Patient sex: M
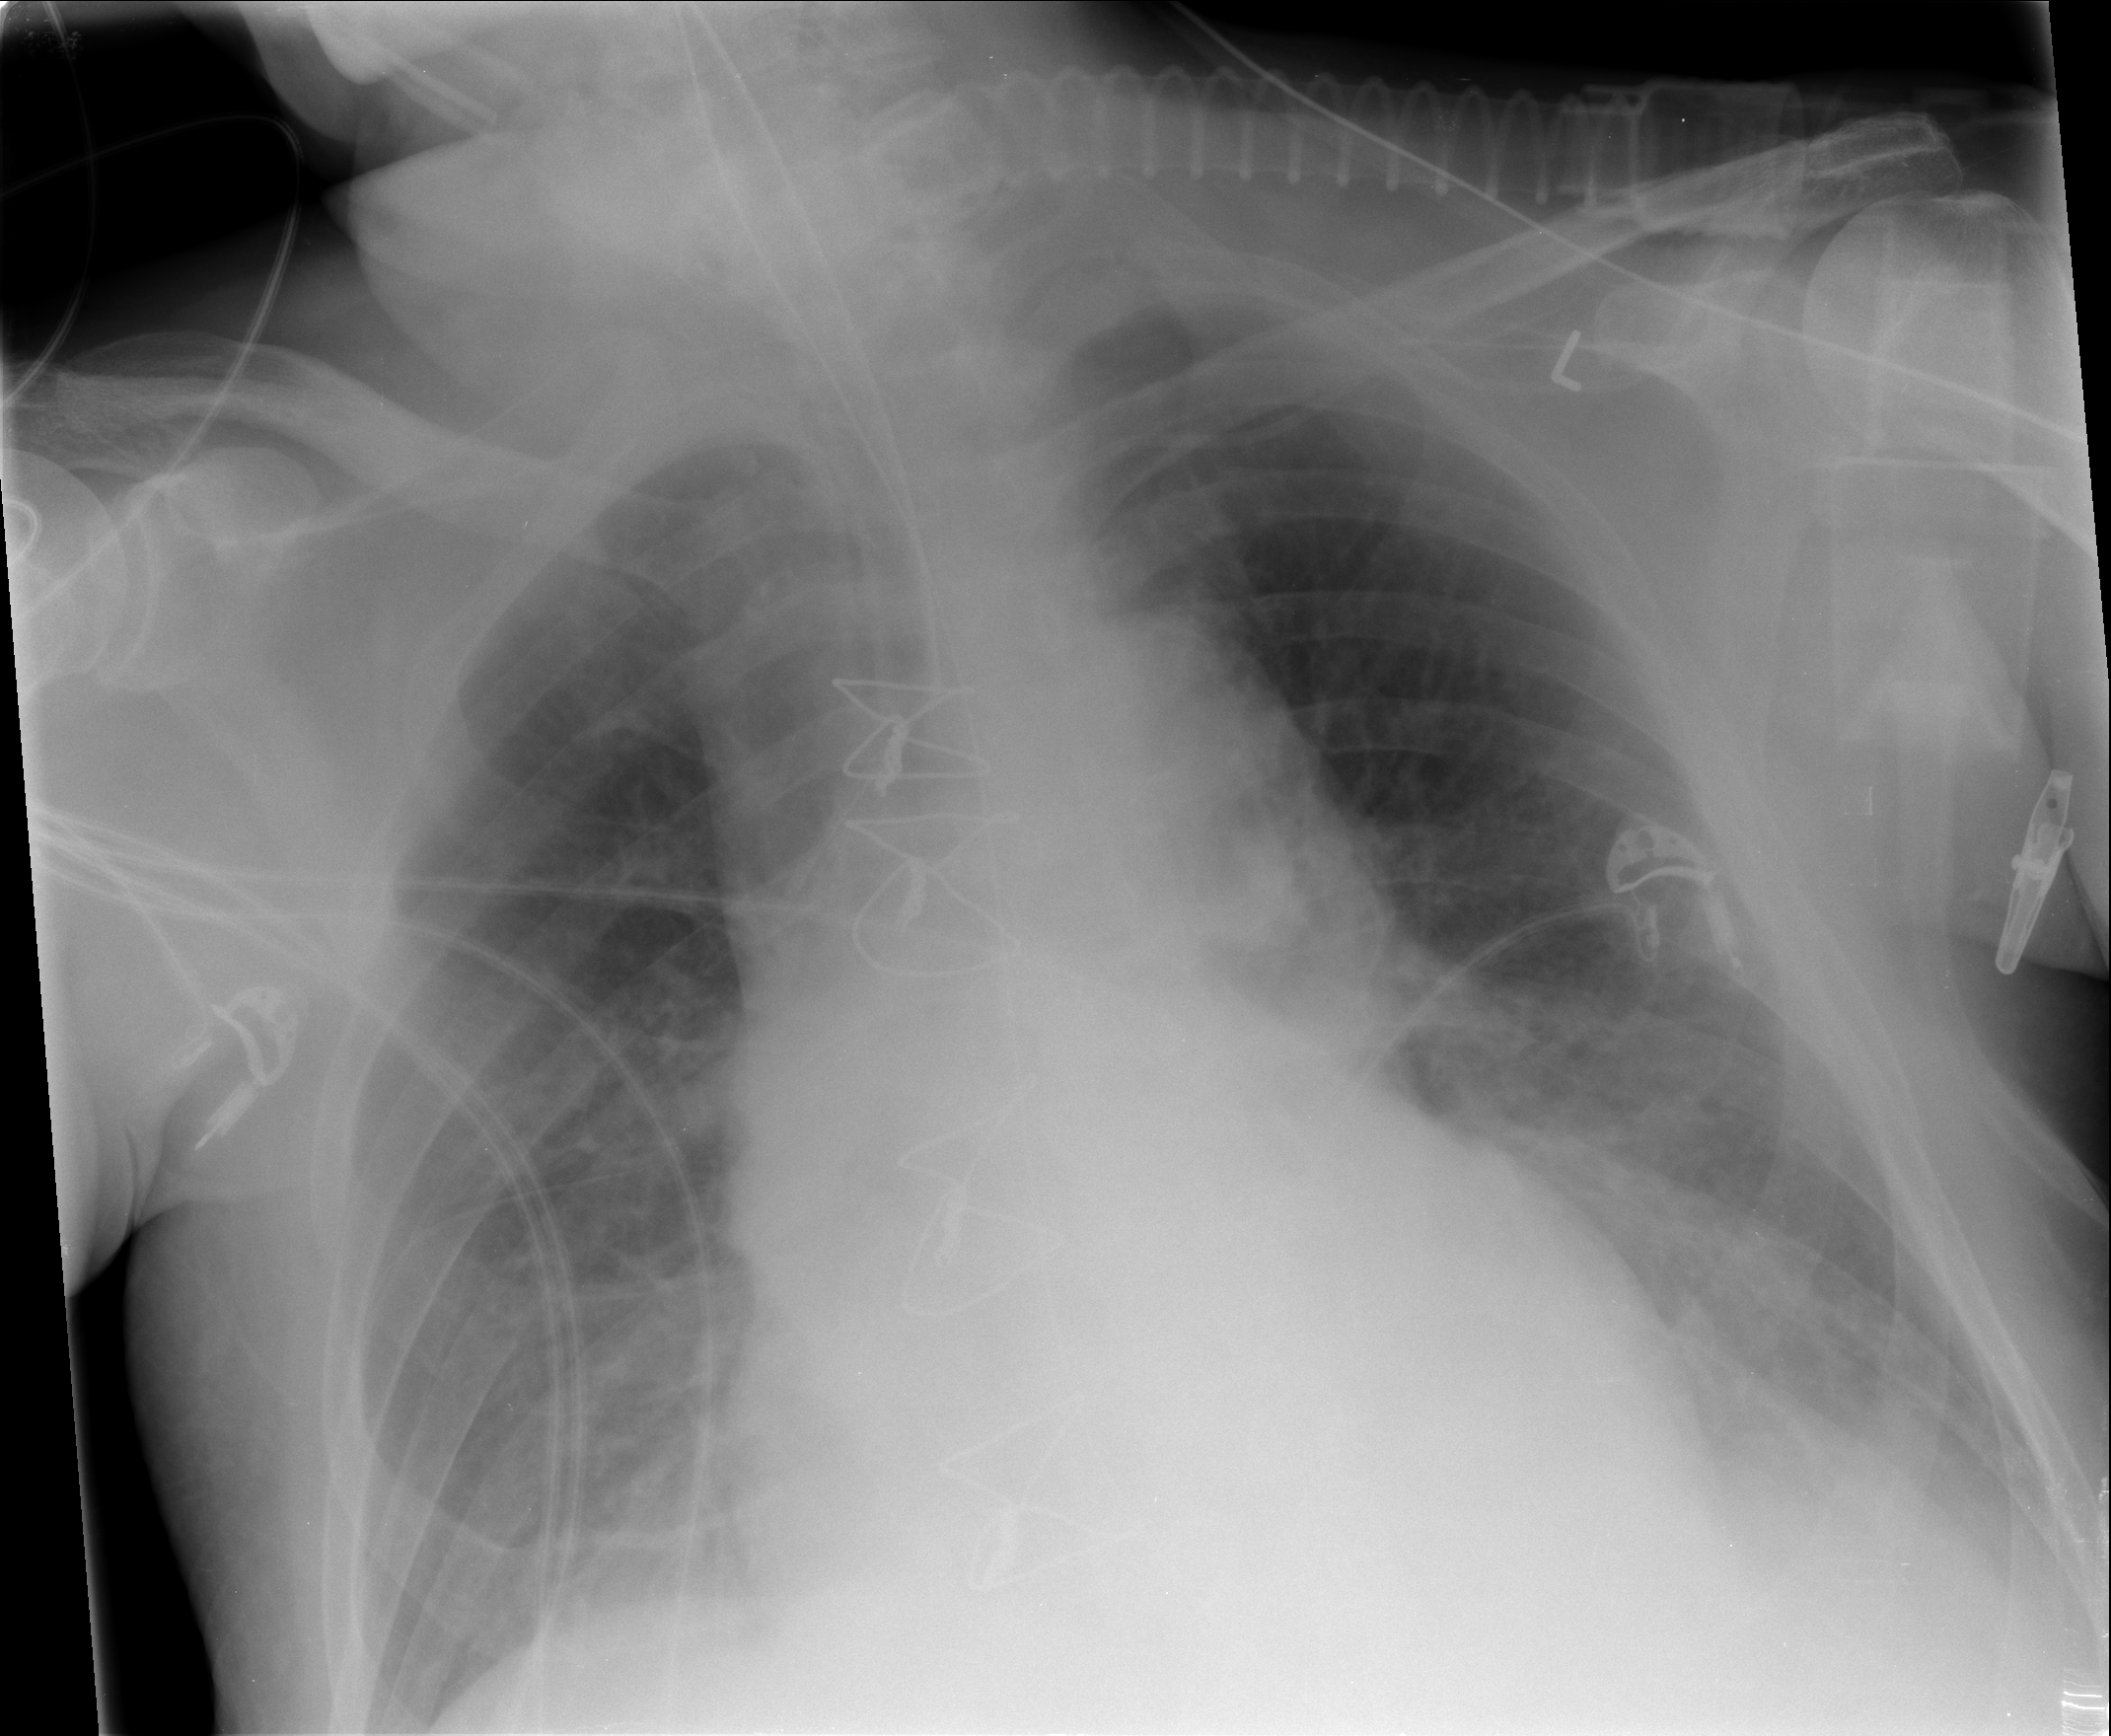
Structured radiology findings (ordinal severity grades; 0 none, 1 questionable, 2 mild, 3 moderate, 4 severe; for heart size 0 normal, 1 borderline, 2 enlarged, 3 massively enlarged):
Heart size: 1
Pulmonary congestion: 2
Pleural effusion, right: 0
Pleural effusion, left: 2
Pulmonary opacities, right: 0
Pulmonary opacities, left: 0
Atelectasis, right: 2
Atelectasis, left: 2